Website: lowes
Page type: billing-address
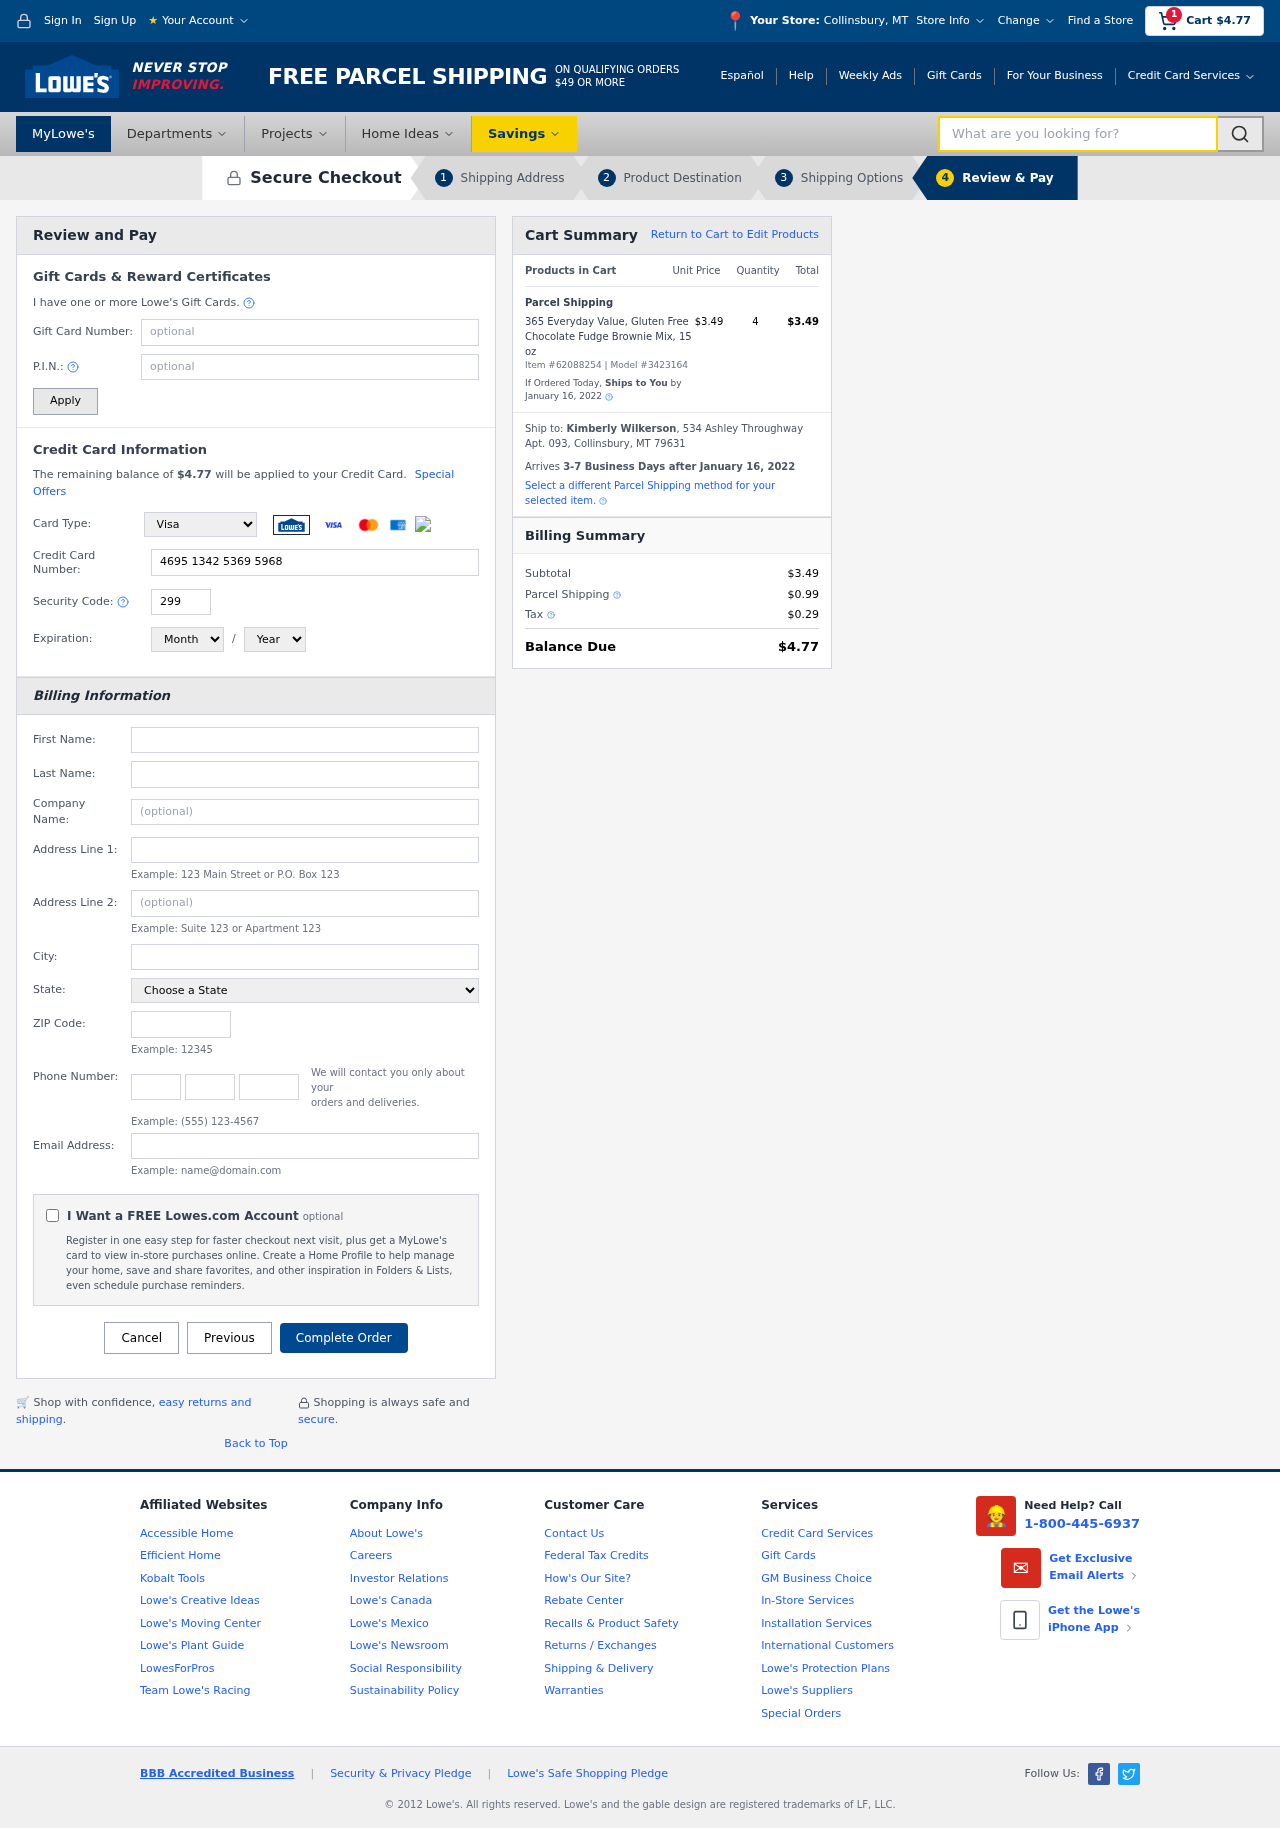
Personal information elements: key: PII_CARD_CVV
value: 299
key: PII_CARD_EXPIRY_MONTH
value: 10
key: PII_CARD_EXPIRY_YEAR
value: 30
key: PII_CARD_NUMBER
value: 4695 1342 5369 5968
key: PII_CARD_TYPE
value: Visa
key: PII_CITY
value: Collinsbury
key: PII_CITY_STATE
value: Collinsbury, MT
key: PII_EMAIL
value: kwilkerson@yahoo.com
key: PII_FIRSTNAME
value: Kimberly
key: PII_FULLNAME
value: Kimberly Wilkerson
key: PII_LASTNAME
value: Wilkerson
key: PII_PHONE_AREA
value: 339
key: PII_PHONE_PREFIX
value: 743
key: PII_PHONE_SUFFIX
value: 9813
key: PII_POSTCODE
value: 79631
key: PII_STATE
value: Montana
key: PII_STREET
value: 534 Ashley Throughway Apt. 093
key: PII_CITY_STATE_ZIP
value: Collinsbury, MT 79631
Product elements: key: PRODUCT1_NAME
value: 365 Everyday Value, Gluten Free Chocolate Fudge Brownie Mix, 15 oz
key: PRODUCT1_PRICE
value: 3.49
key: PRODUCT1_QUANTITY
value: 4
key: PRODUCT_ITEM_NUMBER
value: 62088254
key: PRODUCT_MODEL_NUMBER
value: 3423164
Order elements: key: ORDER_SUBTOTAL
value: $4.77
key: ORDER_TOTAL
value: $4.77
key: ORDER_SHIPPING_DATE
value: January 16, 2022
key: ORDER_SUBTOTAL
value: $3.49
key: ORDER_DELIVERY_DATE
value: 3-7 Business Days after January 16, 2022
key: ORDER_SHIPPING_DATE2
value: January 16, 2022
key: ORDER_SUBTOTAL2
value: $3.49
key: ORDER_SHIPPING_COST
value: $0.99
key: ORDER_TAX
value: $0.29
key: ORDER_TOTAL2
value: $4.77
Search elements: key: HEADER_SEARCH
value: What are you looking for?